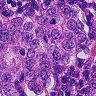
Metastatic tissue present: yes